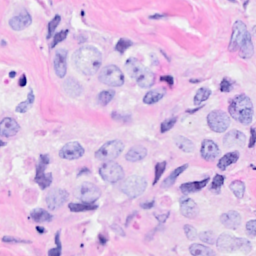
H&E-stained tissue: Breast